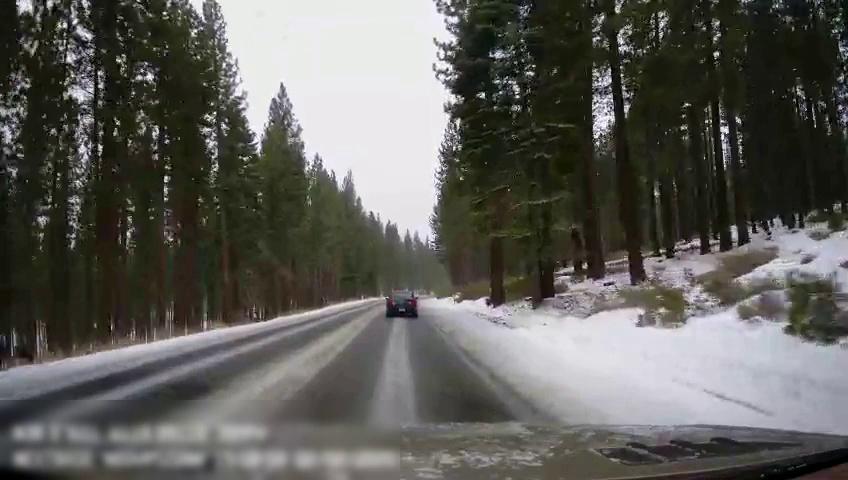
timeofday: Day
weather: Snowy
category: Drivable Space
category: Vehicles | Car